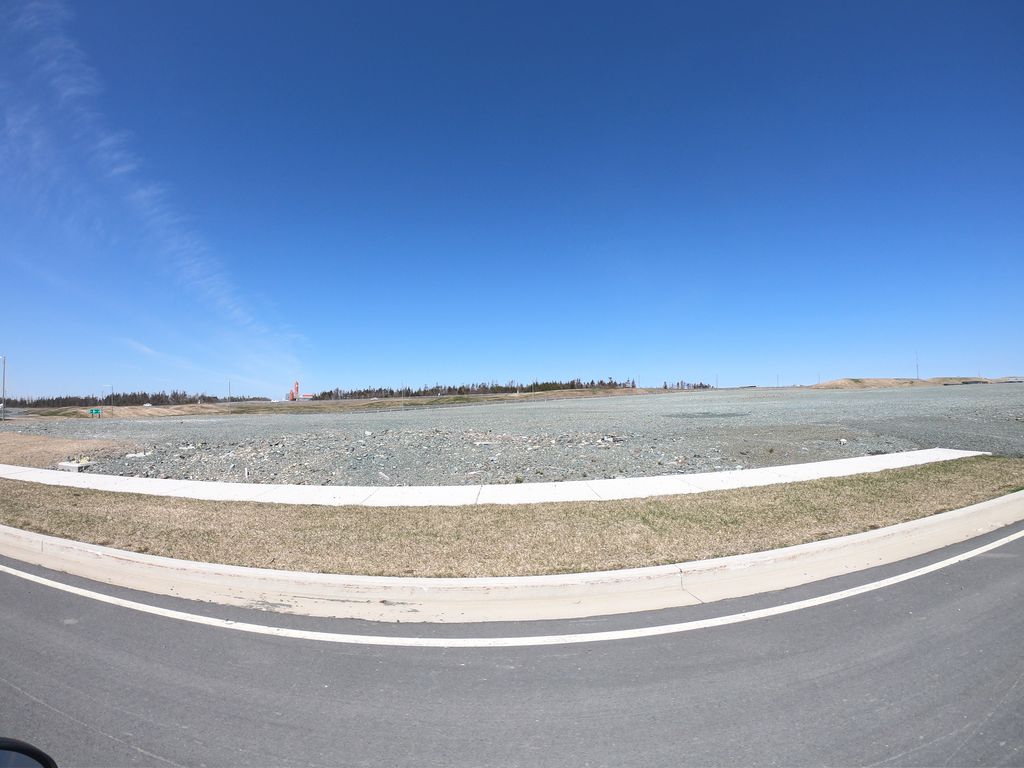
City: st_johns